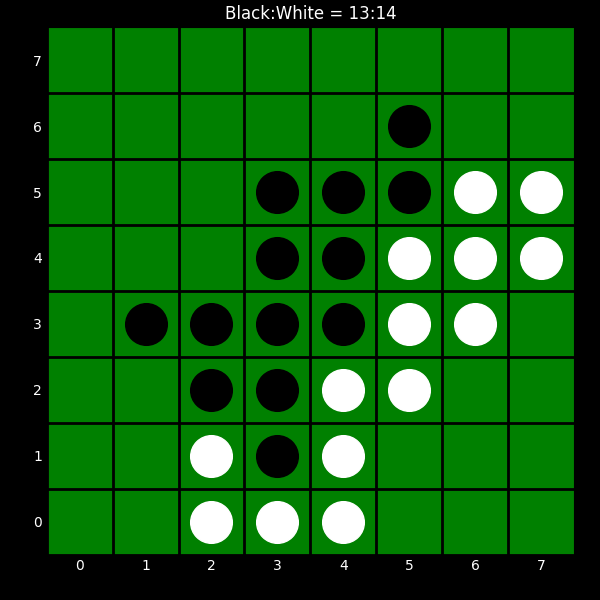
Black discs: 13
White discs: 14